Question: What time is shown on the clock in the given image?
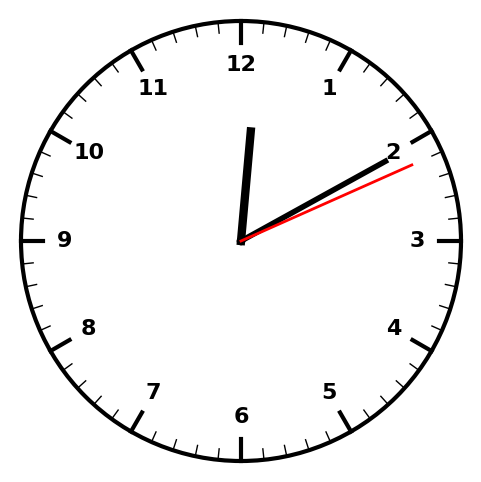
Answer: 12:10:11